Question: I have User model and Profile model has name. I need to run on profile name. I tried below as suggested <URL>
'''
User.where("profile.name" => "/.*Senthil.*/")
'''
But above solution not working. I tried lot of stock overflow answers , but no luck. Any help will be highly appreciated.
Screenshot : I am very sure , there is matching record.

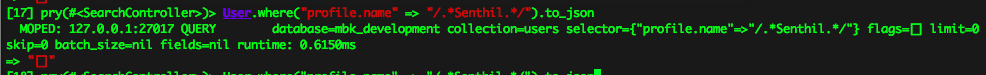
Answer: This finds all people with the name (first OR last).
'''
User.where("profile.name" => /.*senthil.*/i )
'''
Here 'i' used to make the query .